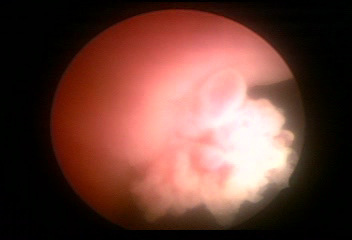
Modality: WLC
Class: Malignant
Subclass: LowGradePapillary
Lesion: L1
Stage: Ta
Morphology: Papillary
Bladder cancer association: Yes
Annotated structures: Tumor